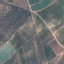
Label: PermanentCrop